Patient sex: M
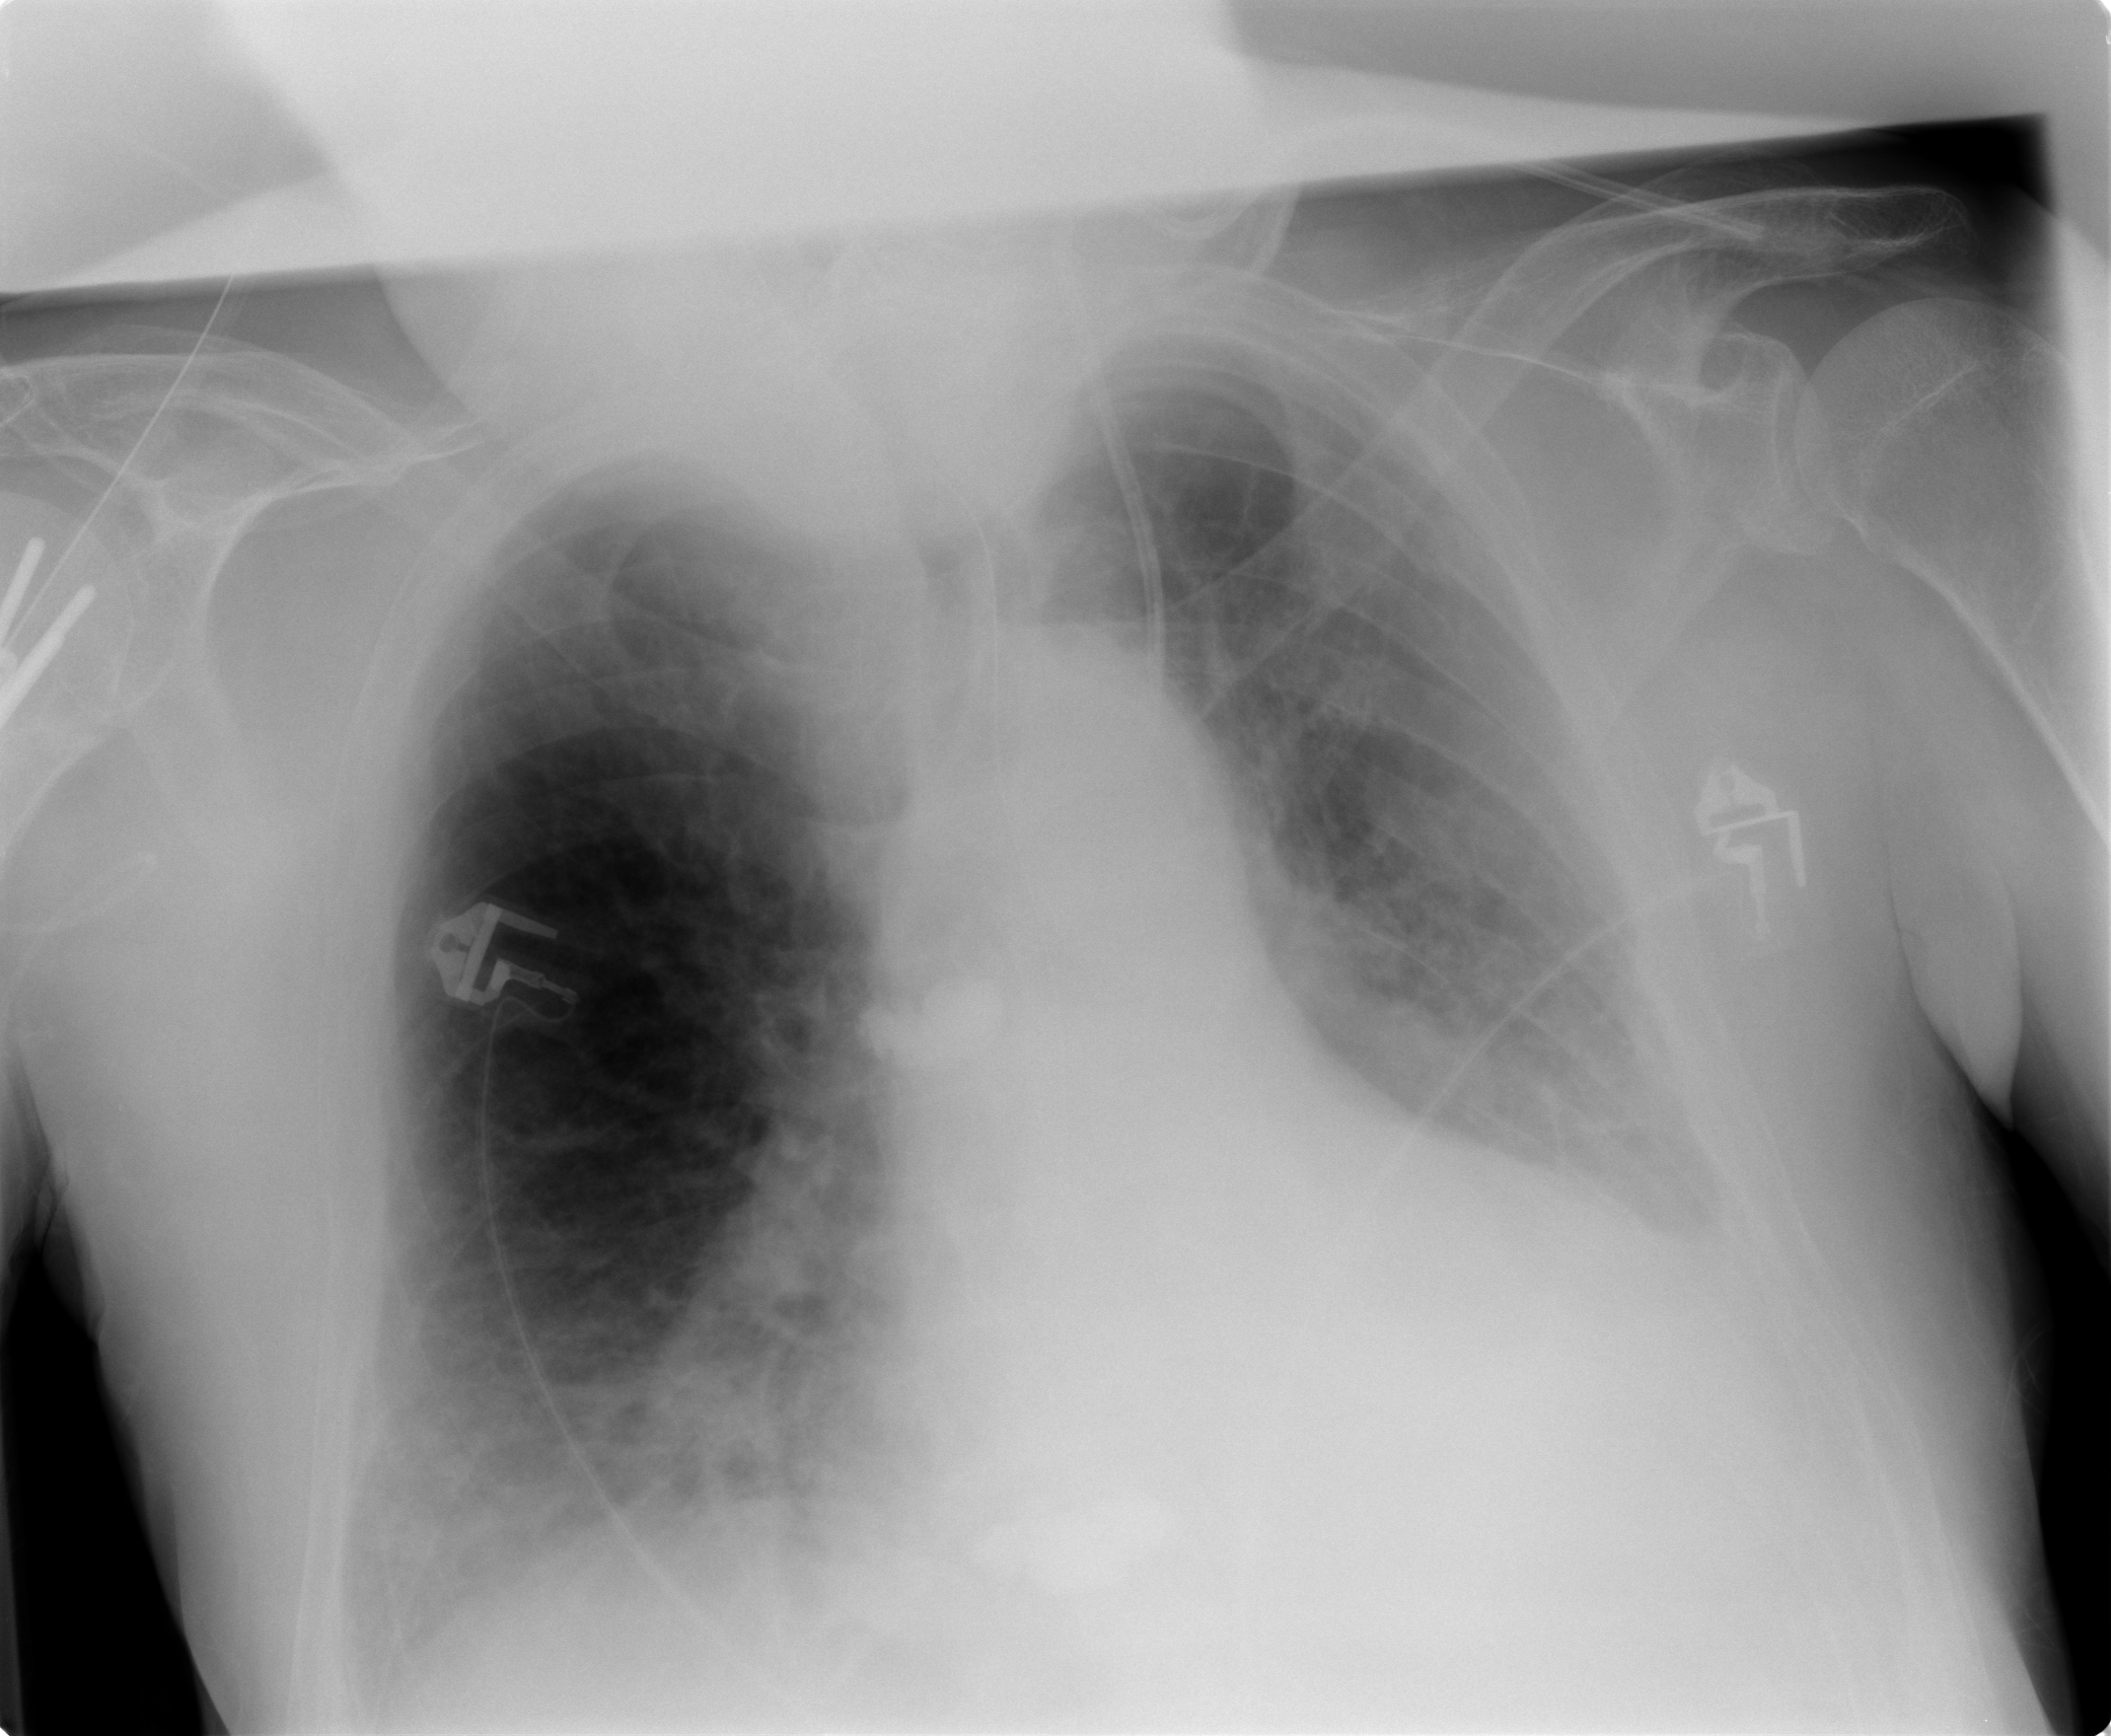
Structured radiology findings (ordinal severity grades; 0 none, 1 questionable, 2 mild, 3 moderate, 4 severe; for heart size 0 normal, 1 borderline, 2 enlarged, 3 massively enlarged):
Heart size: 2
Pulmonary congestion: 3
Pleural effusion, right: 0
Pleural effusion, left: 2
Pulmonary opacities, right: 0
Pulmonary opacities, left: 2
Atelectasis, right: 2
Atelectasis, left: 2